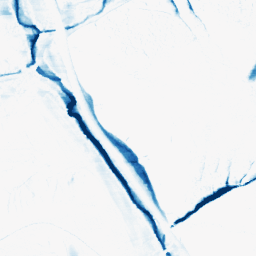
Category: morphological
Decomposition family: morphological_ellipse
Decomposition parameters: operation: closing
width: 5
height: 20
Upsampling method: sinc_hamming
Upsampling parameters: scale: 4
kernel_size: 8
Upsampling scale: 4